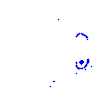
Particle: pion